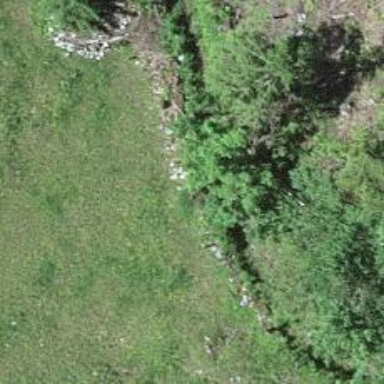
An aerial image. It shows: Dry stone wall barrier.